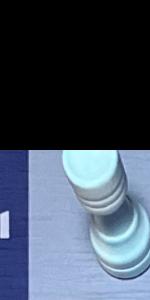
Label: Rook_White